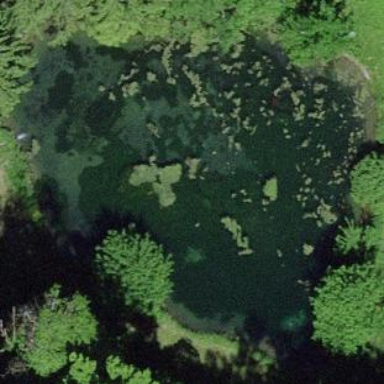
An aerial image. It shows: Serene pond surrounded by nature.